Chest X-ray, AP view. Patient: 65 years old, sex F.
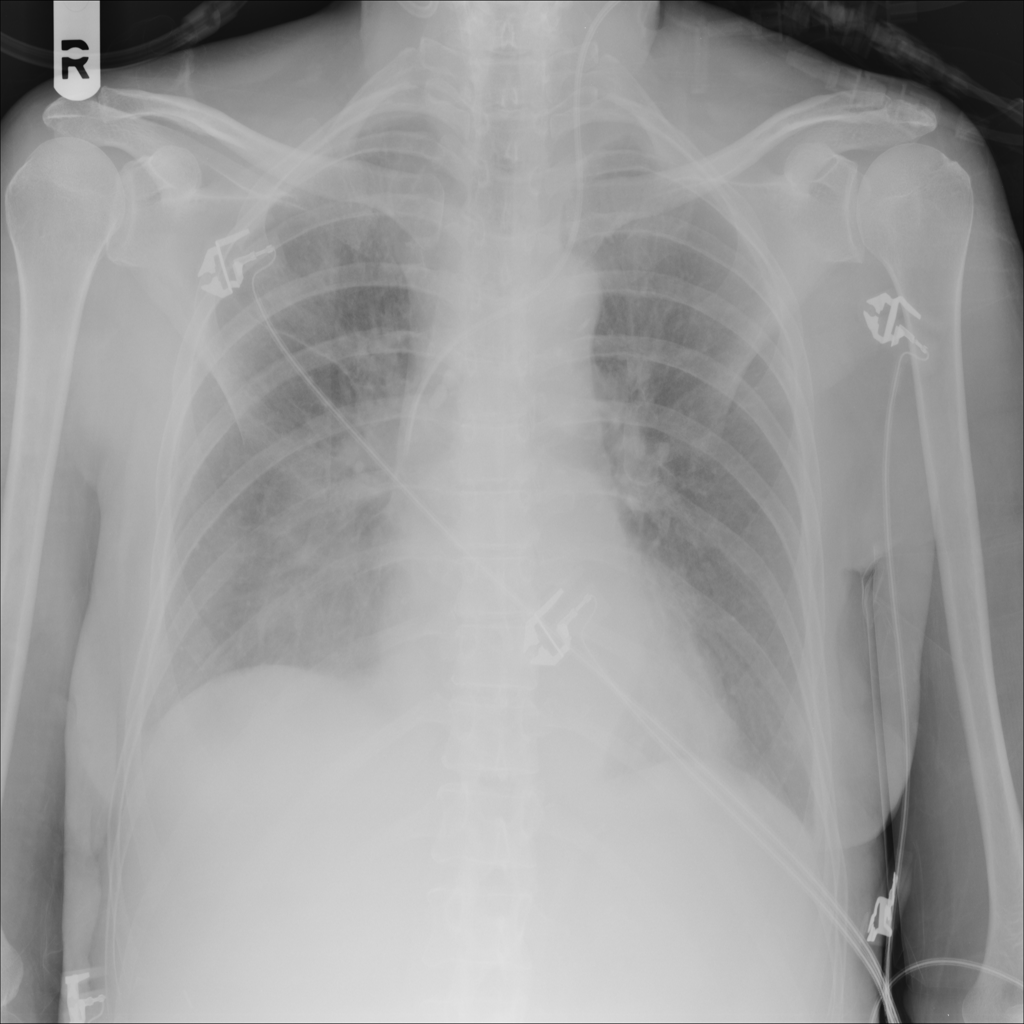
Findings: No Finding